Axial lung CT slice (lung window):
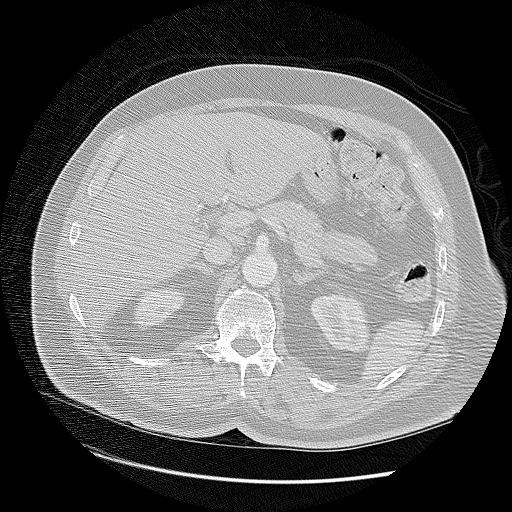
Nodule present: no